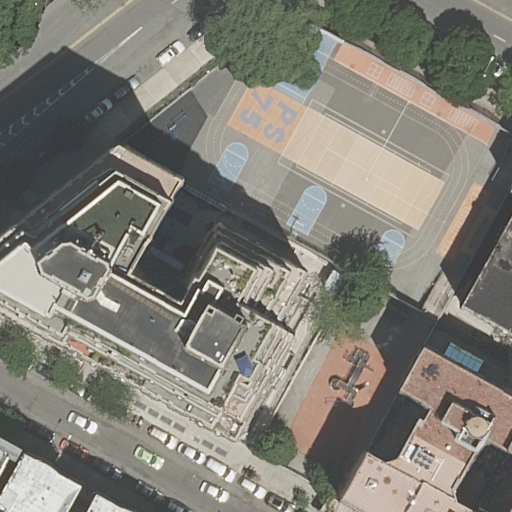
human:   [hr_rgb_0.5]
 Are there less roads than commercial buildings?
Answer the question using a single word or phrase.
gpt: no

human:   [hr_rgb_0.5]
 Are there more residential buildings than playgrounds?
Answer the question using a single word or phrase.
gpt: yes

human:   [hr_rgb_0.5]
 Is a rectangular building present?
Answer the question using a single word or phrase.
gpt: yes

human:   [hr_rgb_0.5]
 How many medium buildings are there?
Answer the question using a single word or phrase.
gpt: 5

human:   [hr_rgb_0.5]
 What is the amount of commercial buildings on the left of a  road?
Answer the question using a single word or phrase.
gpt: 0

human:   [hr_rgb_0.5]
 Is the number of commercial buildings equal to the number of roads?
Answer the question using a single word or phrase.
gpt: no

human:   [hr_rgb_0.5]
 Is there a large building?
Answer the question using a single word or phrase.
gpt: yes

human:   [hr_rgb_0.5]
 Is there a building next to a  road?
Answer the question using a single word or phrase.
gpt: yes

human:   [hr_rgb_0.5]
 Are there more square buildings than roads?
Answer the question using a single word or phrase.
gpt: no

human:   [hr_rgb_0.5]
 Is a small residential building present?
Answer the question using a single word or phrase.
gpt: no

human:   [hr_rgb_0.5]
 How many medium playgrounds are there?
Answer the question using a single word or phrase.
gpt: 0

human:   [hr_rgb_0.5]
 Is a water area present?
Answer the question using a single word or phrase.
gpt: no

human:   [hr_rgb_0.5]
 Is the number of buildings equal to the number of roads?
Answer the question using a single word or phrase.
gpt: no

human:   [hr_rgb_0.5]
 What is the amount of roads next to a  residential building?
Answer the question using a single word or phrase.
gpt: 4

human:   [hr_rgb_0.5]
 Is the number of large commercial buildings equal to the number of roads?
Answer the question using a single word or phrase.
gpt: no

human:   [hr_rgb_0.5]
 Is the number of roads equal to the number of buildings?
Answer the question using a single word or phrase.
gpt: no

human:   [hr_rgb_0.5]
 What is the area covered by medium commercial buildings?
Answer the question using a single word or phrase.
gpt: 0m2

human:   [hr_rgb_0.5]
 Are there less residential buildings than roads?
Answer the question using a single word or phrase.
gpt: no

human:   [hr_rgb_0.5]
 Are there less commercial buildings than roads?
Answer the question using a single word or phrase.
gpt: yes

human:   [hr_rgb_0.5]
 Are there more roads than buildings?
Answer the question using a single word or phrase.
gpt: no

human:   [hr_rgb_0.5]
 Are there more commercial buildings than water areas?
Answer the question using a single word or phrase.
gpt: no

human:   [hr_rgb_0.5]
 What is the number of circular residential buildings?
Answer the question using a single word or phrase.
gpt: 0

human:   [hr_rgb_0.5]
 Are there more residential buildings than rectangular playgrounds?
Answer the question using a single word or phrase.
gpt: yes

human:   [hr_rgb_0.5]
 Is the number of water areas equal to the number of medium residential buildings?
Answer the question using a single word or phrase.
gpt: no

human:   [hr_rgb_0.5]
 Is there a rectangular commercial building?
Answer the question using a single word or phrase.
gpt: no

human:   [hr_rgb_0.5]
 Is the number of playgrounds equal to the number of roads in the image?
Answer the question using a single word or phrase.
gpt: no

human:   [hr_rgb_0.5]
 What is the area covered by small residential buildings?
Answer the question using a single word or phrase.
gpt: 0m2

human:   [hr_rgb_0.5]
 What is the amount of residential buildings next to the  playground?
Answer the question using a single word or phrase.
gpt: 6

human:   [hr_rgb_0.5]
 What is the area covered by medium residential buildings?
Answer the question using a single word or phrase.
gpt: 695m2

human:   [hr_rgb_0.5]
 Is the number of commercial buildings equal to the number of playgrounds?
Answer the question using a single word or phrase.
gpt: no

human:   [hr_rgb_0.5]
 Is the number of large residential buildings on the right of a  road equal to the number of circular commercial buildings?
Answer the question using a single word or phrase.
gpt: yes

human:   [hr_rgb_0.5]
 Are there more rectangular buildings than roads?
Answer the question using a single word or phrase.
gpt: no

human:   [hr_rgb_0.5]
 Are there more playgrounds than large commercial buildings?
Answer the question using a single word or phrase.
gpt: yes

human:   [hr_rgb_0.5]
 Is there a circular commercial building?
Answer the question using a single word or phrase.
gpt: no

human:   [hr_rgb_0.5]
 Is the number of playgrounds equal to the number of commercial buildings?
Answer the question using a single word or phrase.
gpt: no

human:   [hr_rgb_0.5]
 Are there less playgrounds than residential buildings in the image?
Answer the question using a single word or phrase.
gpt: yes